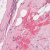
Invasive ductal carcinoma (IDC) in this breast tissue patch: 0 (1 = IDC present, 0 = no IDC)